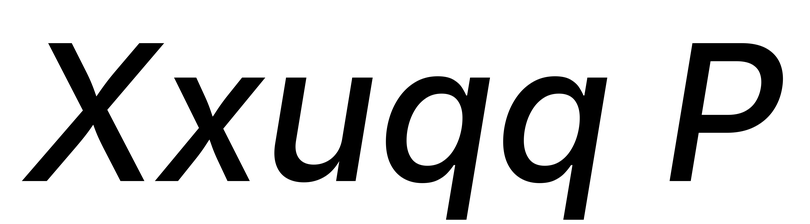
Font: Inter-Italic_Medium_Italic